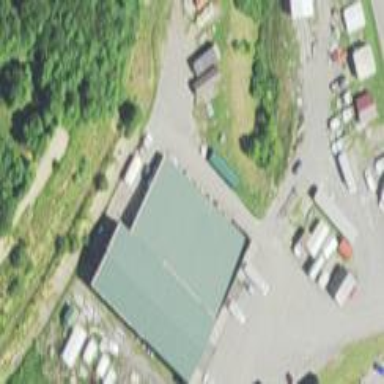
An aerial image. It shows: Commercial building.